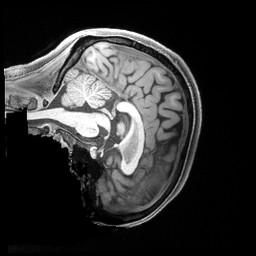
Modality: T1w
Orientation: sagittal
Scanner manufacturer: siemens
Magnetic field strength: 3 T
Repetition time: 2.4 s
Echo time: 0.00222 s